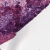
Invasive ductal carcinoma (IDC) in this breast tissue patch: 1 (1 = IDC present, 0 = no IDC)